Aerial crown-view tile of a tropical tree (Barro Colorado Island, Panama), acquired 20241014:
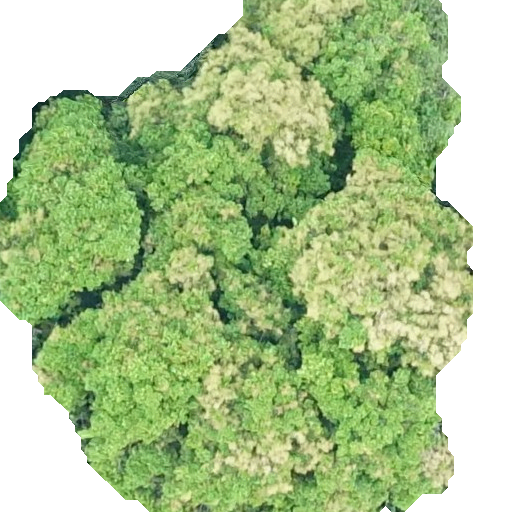
Species: Prioria copaifera
GBIF accepted scientific name: Prioria copaifera
Crown area: 330.212 m²